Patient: sex M, age 71
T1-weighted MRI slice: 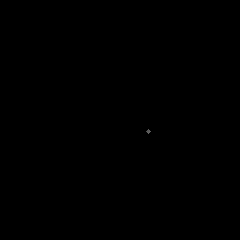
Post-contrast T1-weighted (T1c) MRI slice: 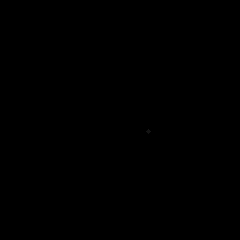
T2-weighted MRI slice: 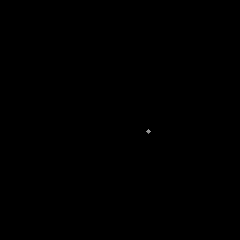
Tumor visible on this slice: no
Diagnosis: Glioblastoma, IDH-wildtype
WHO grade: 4